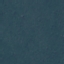
Land use / land cover: Forest